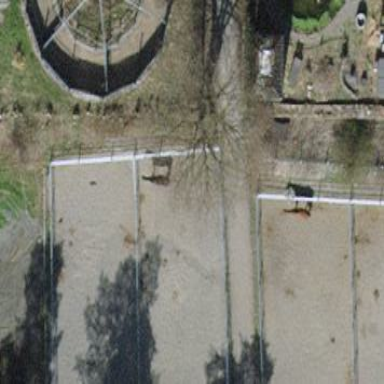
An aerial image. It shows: Area designated for equestrian sports and horse riding leisure activities.